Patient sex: F
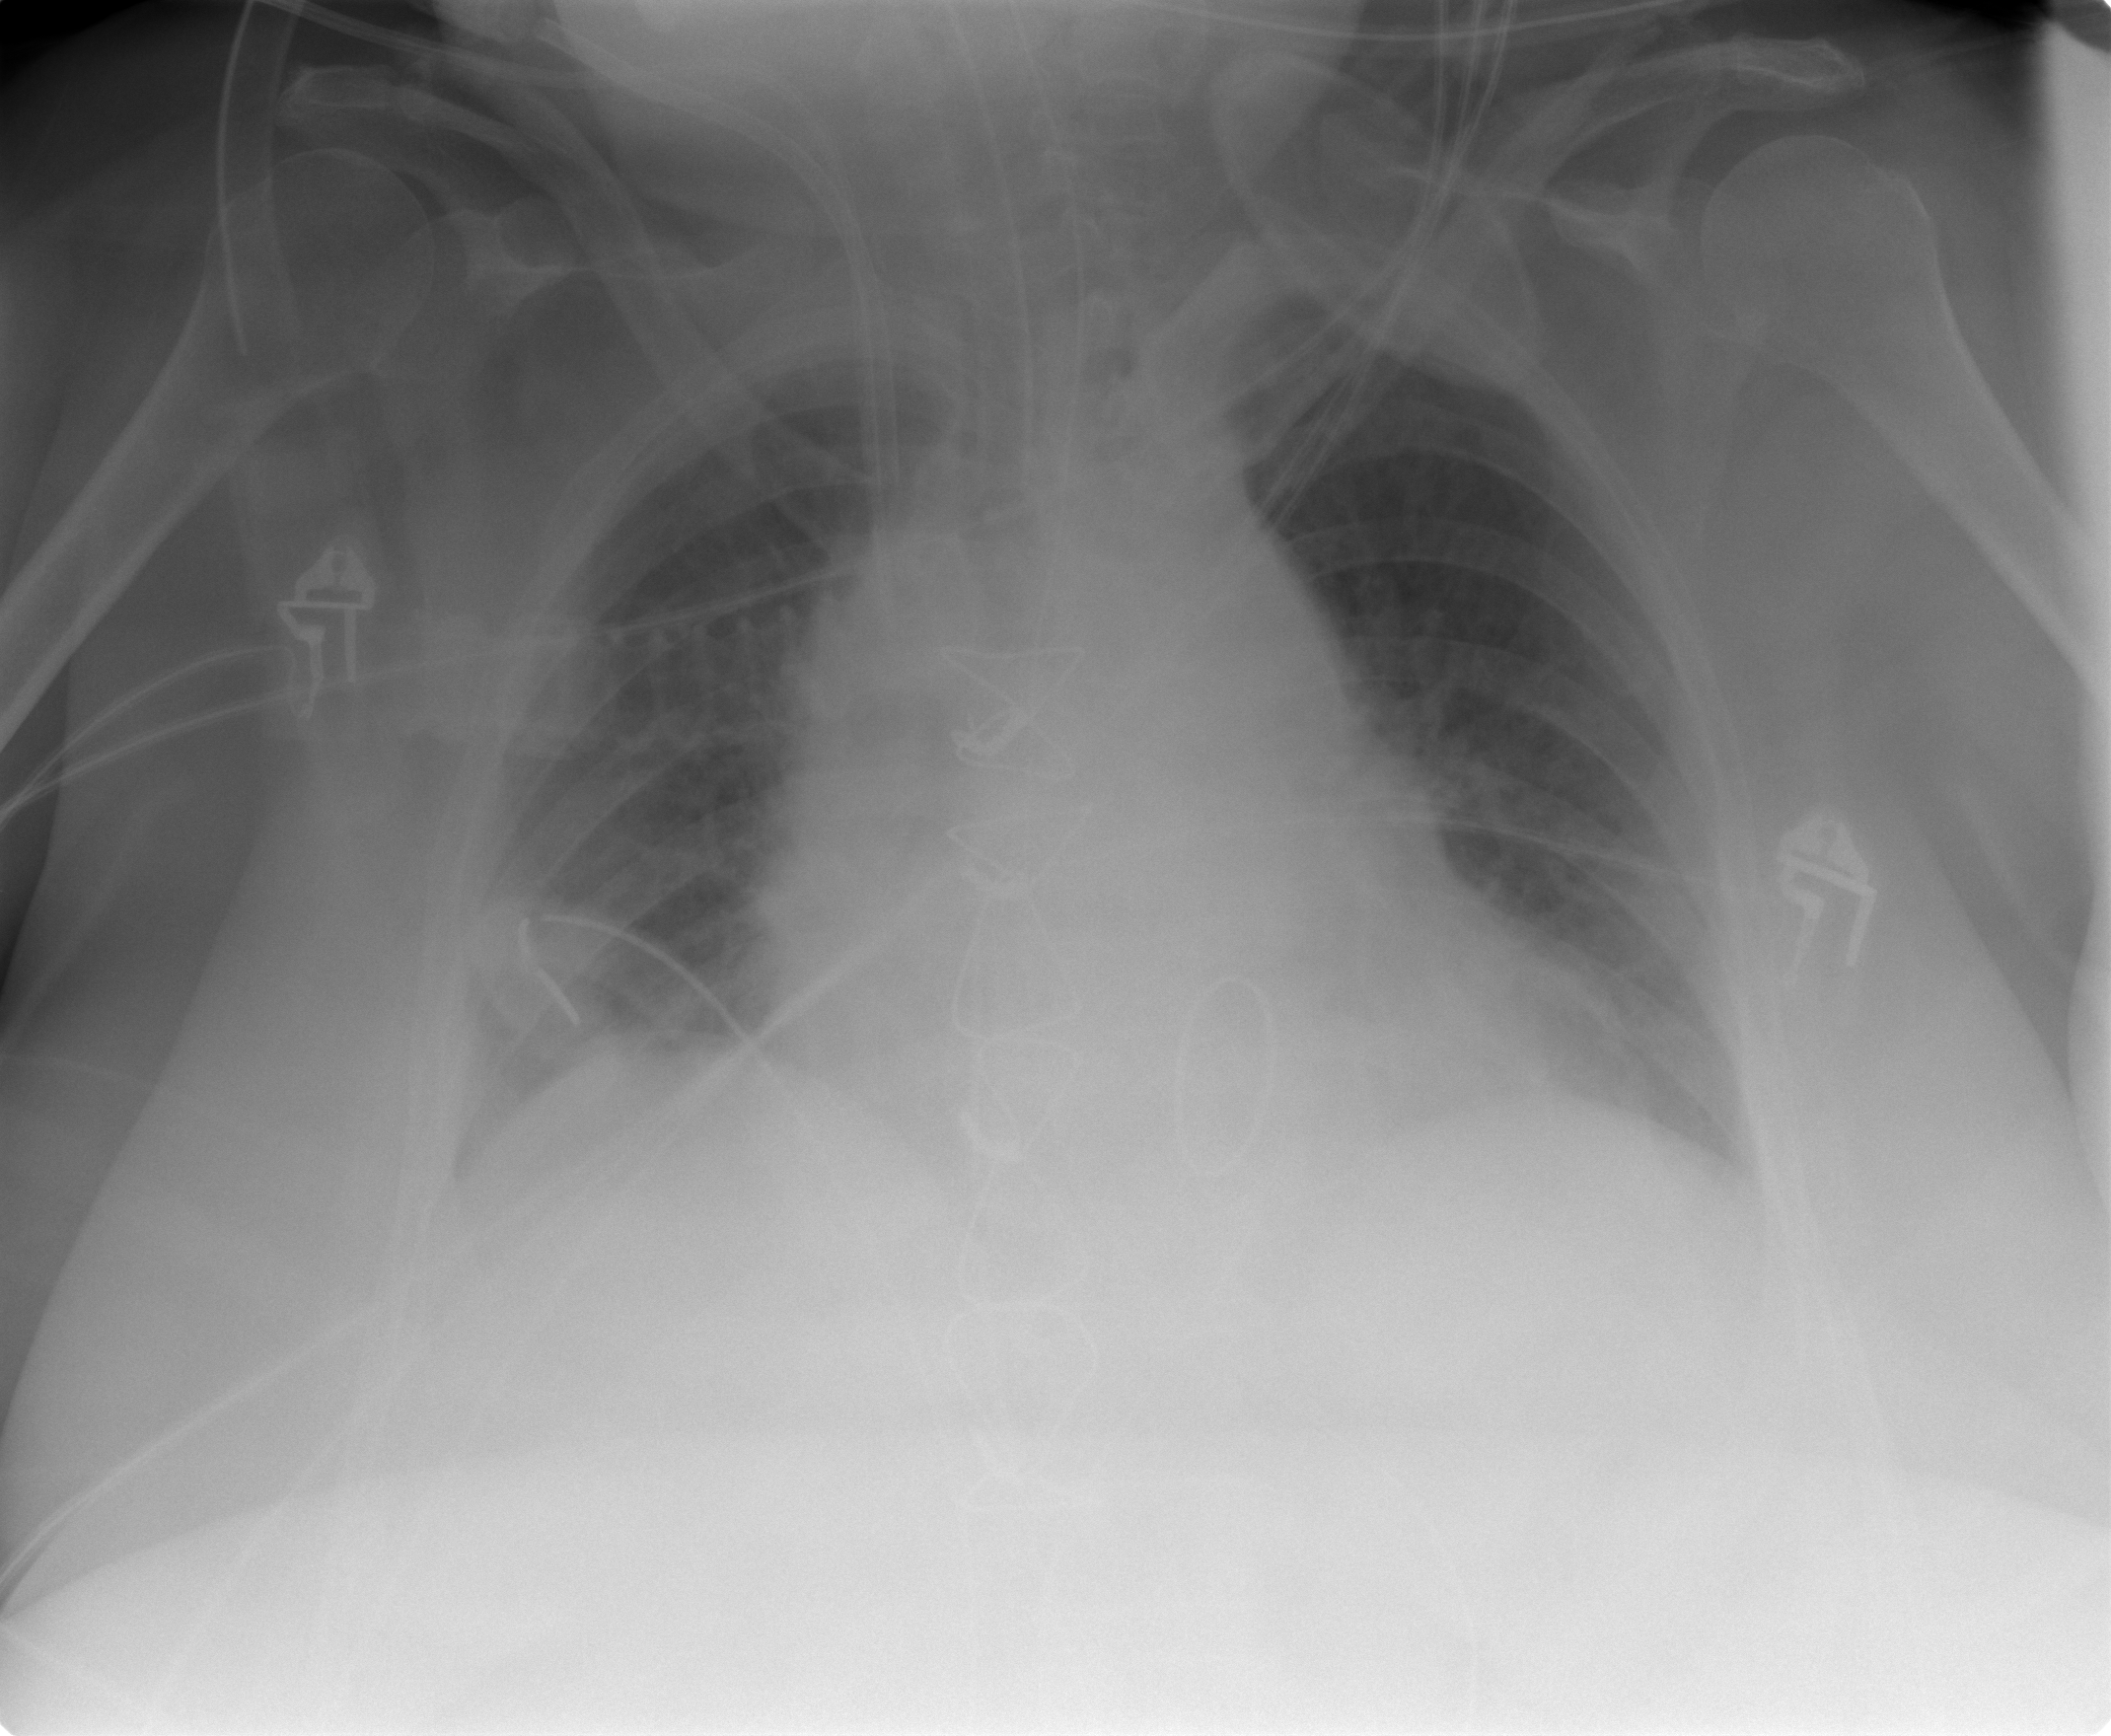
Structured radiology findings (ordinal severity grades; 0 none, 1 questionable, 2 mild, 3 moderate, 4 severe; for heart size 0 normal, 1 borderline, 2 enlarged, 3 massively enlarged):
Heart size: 0
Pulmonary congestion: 1
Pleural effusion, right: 1
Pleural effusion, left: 1
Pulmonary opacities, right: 0
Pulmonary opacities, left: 0
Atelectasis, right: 1
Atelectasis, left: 1